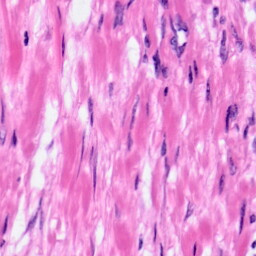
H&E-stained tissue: Pancreatic